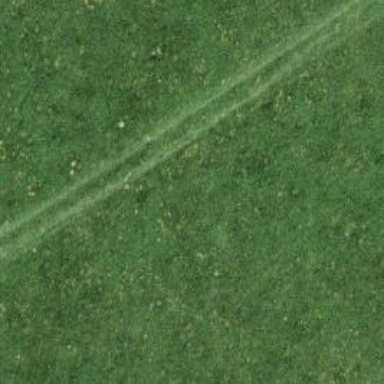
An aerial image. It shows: Grass track with grade5 track type.